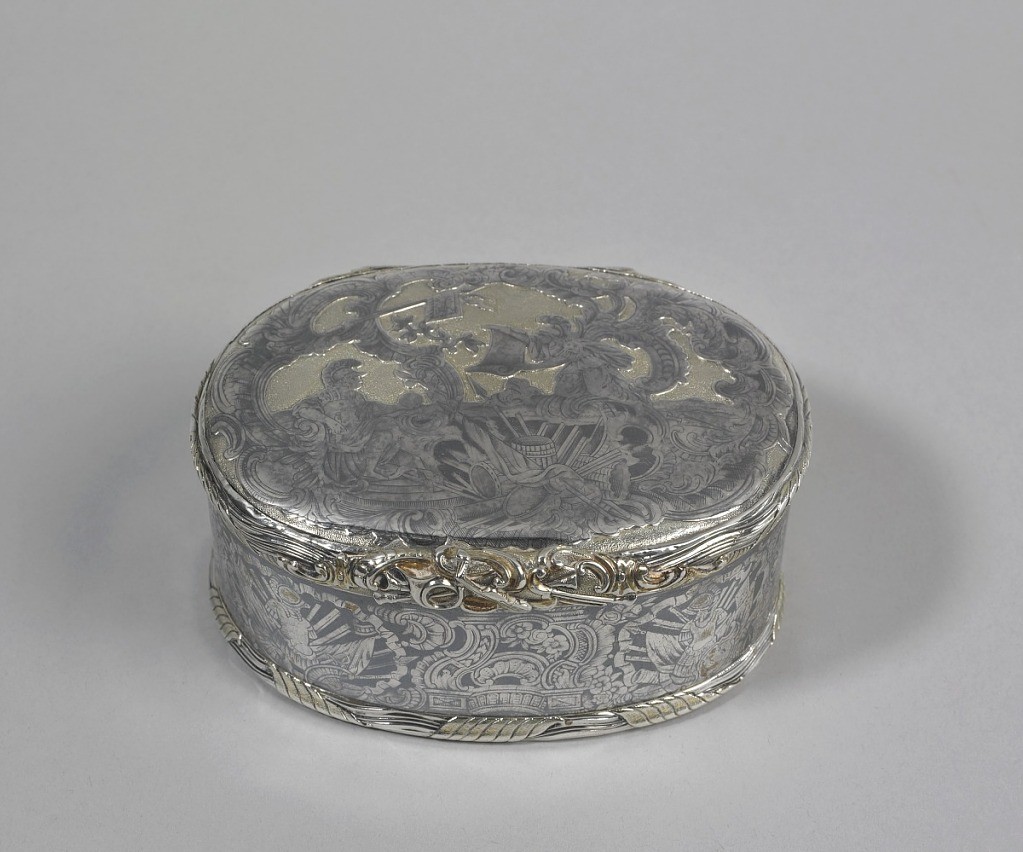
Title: Box
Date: ca. 1760
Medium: chased, engraved and partially nielloed and gilt raised and cast silver
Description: Oval box with hinged cover; niello decoration, on box alternating panels with trophies and architectural ornament on top. Victory presenting a scroll to a warrior, on bottom, trophies, flags and scrolls; gilt lined.